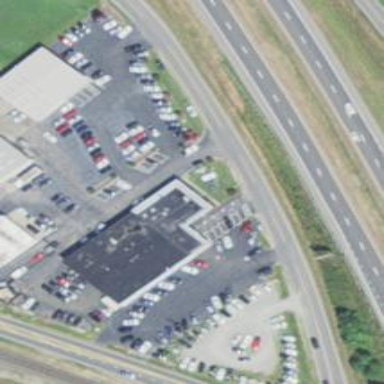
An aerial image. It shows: Building housing car shop.